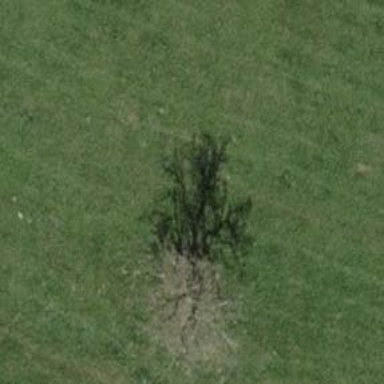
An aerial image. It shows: Beautiful tree in nature.